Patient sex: M
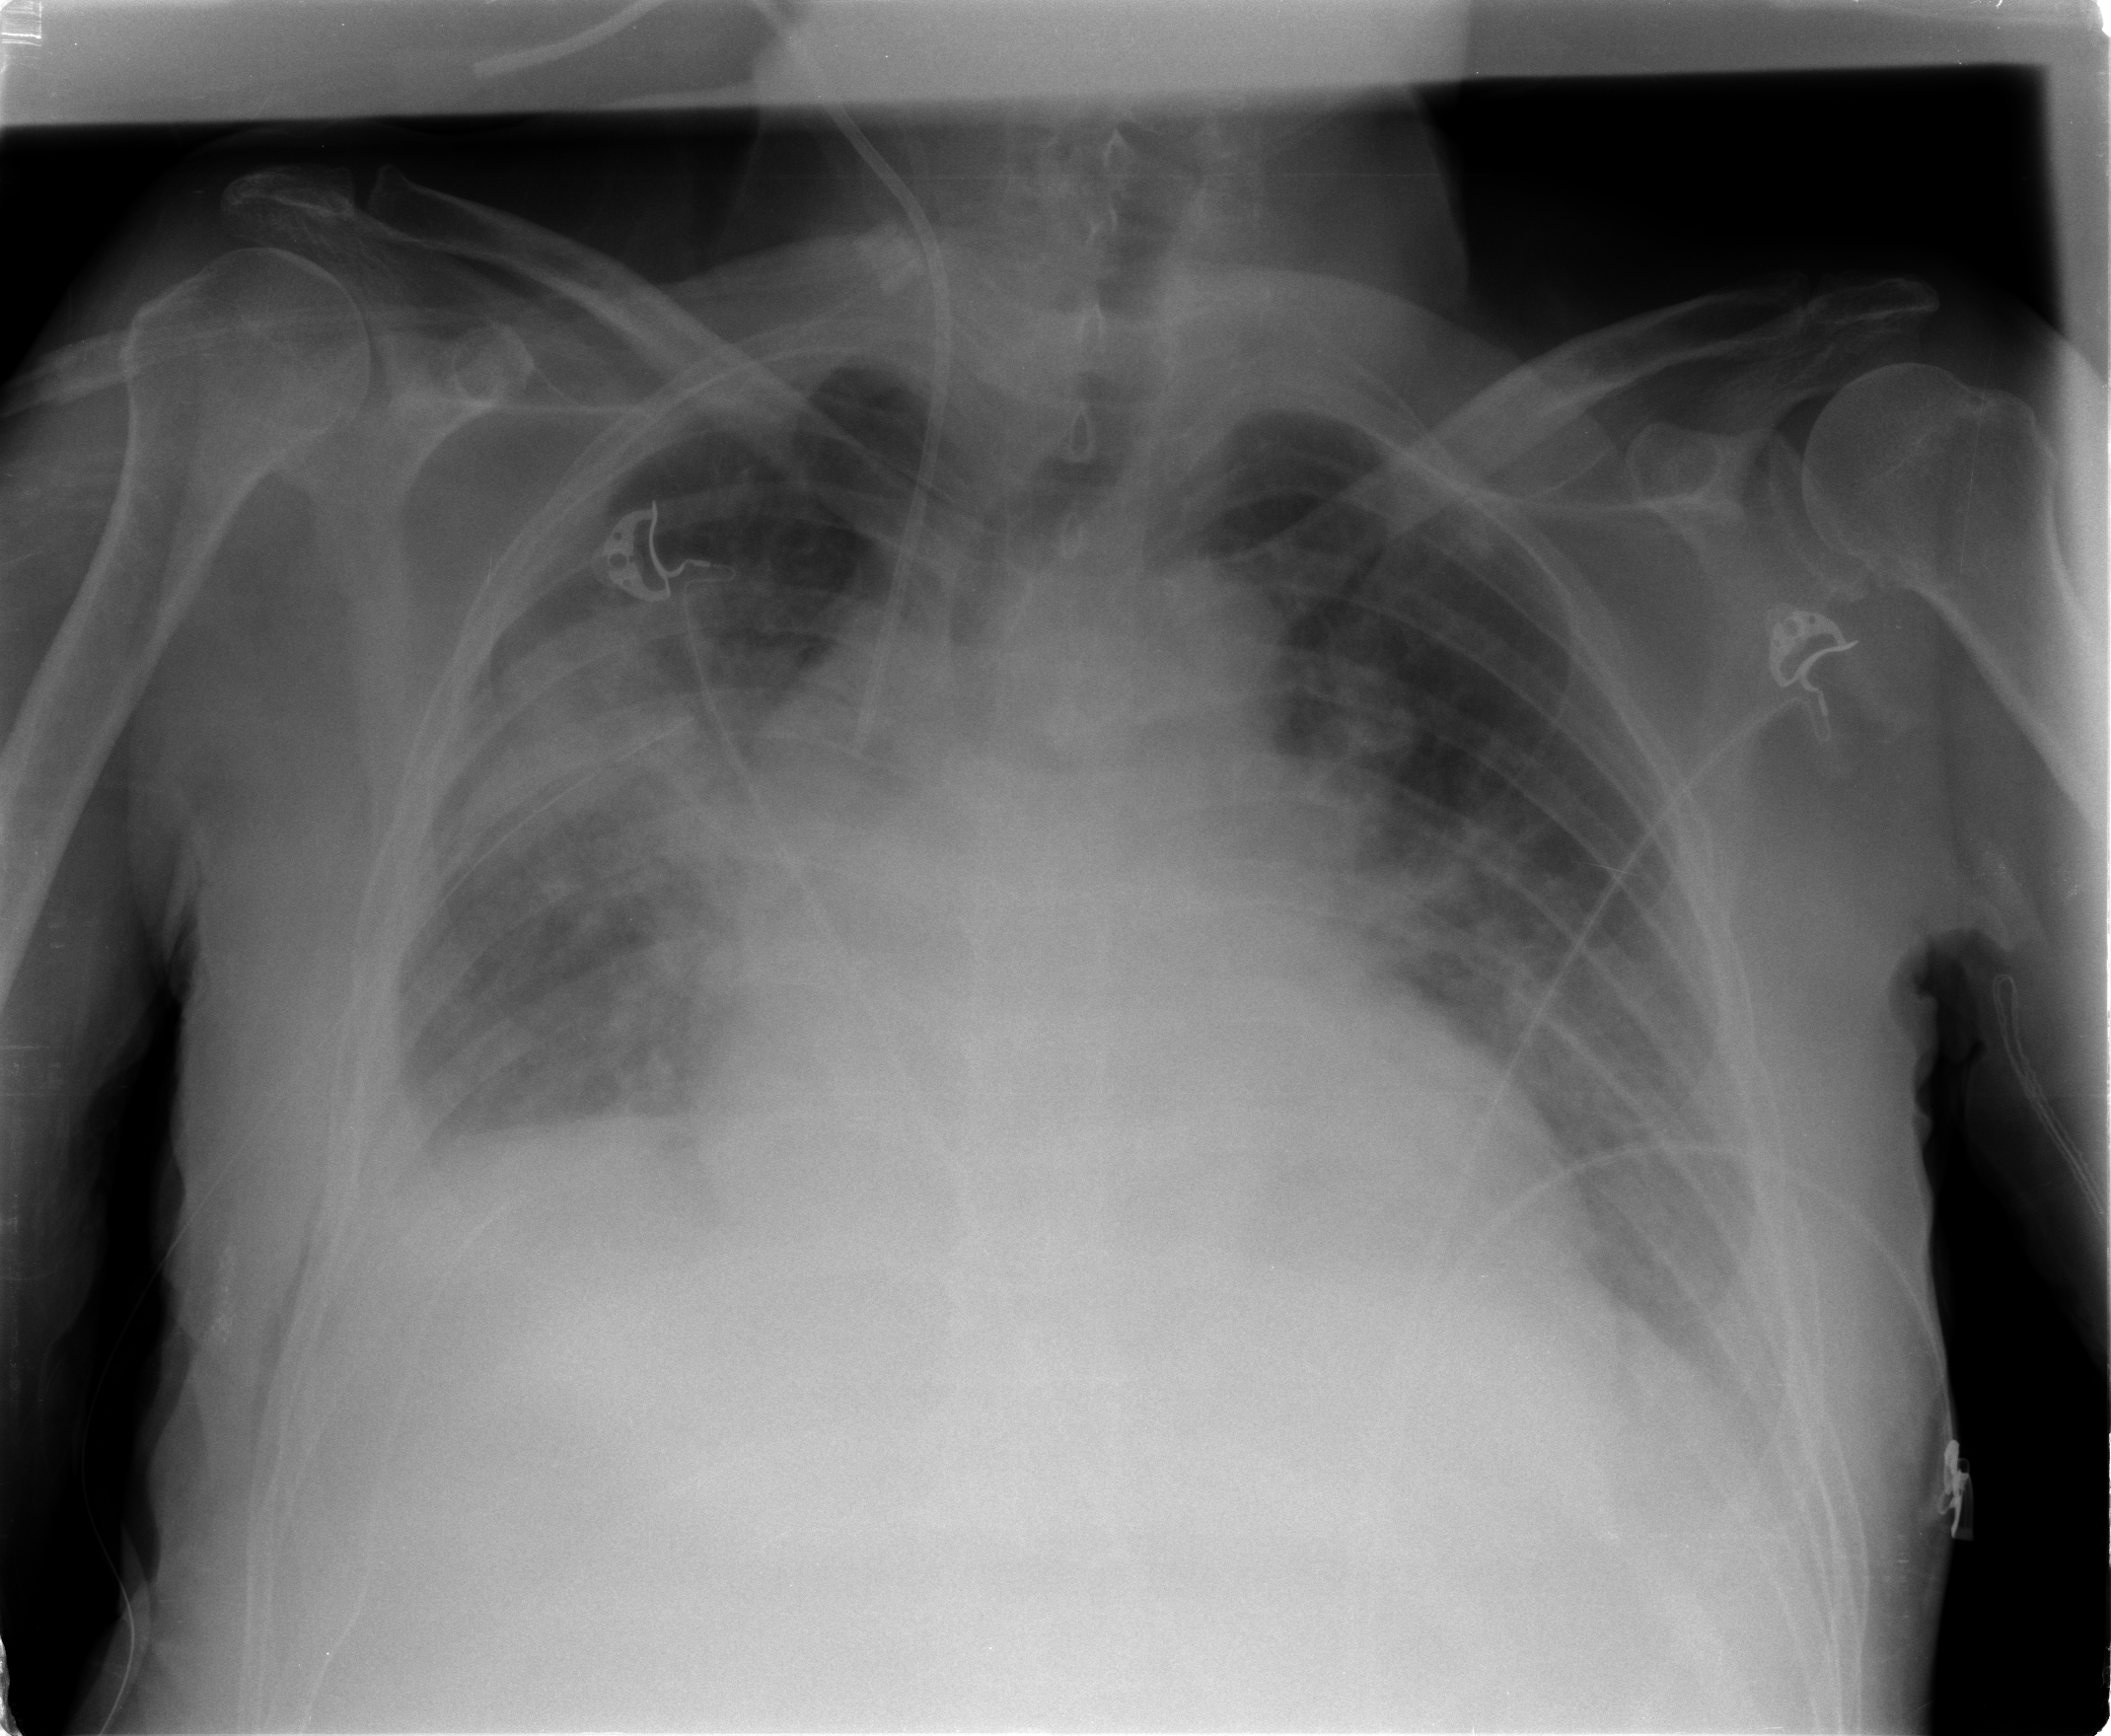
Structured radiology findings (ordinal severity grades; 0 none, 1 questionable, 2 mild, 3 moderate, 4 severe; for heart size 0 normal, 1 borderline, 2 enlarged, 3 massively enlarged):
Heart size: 2
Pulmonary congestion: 3
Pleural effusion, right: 2
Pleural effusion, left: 0
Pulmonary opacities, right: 3
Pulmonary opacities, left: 0
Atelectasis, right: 2
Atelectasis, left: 2